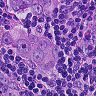
Metastatic tissue present: yes